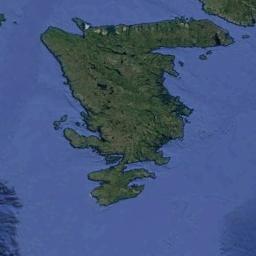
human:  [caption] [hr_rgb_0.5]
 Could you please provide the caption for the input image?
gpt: The irregularly shaped green island is surrounded by blue sea water, And the island’s green plants flourish .

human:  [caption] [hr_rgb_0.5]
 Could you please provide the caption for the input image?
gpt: There are many trees on the island .

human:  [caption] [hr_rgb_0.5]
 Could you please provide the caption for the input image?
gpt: The island is shaped like a fish .

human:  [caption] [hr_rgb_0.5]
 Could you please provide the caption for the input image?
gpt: The archipelago with dense vegetation is surrounded by light blue waters .

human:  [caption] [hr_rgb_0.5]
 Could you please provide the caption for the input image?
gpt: The green island is on a blue sea .